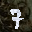
Label: 7